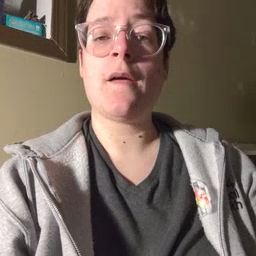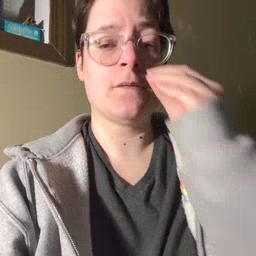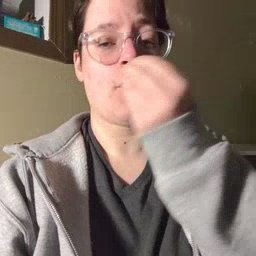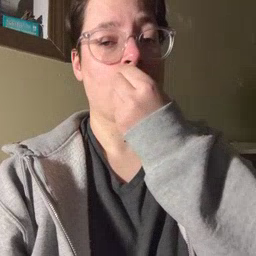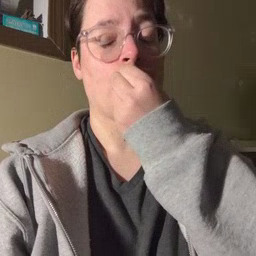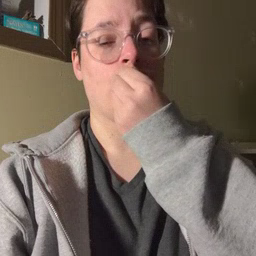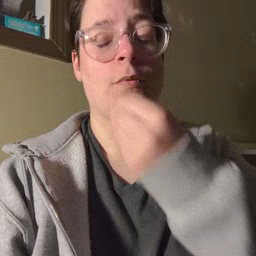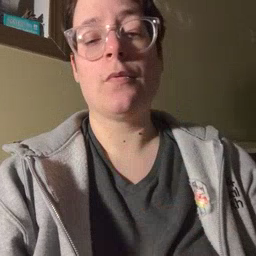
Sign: flower